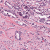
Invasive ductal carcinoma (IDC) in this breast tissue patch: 1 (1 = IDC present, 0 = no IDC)